Question:
How do I change the font of these titles. they are larger than the global font and the editor font.
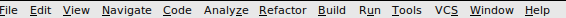
Answer: Unfortunately, it's not possible via options within IntelliJ 'Settings'.
The font styles of virtually everything within an editor are customizable, but not the tool window panes as per your question.
Having said that, you might want to experiment with the different Look&Feel settings, there may be some slight differences in size.